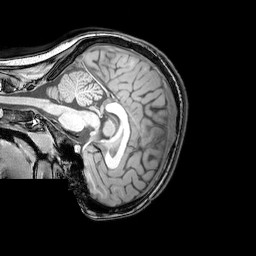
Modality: T1w
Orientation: sagittal
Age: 21
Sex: female
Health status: healthy
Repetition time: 0.081 s
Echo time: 0.037 s